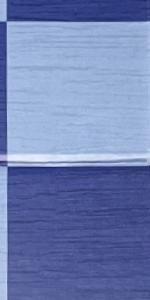
Label: Empty